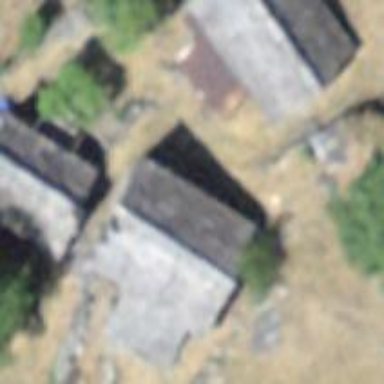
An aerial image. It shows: Cabin.